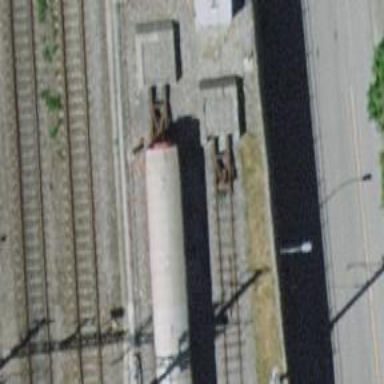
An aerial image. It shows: Railway buffer stop.